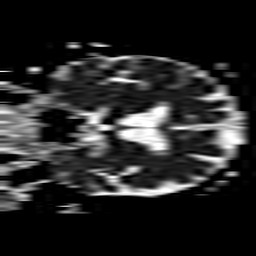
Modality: ADC
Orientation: coronal
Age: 79
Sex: male
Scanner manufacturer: philips
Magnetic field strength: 1.5 T
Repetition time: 3.403 s
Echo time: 0.06922 s